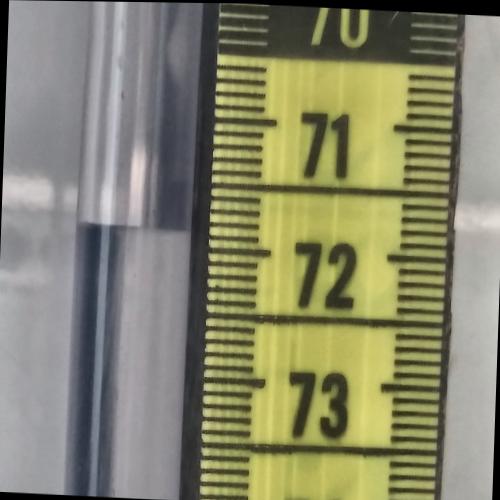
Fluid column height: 71.9 cm